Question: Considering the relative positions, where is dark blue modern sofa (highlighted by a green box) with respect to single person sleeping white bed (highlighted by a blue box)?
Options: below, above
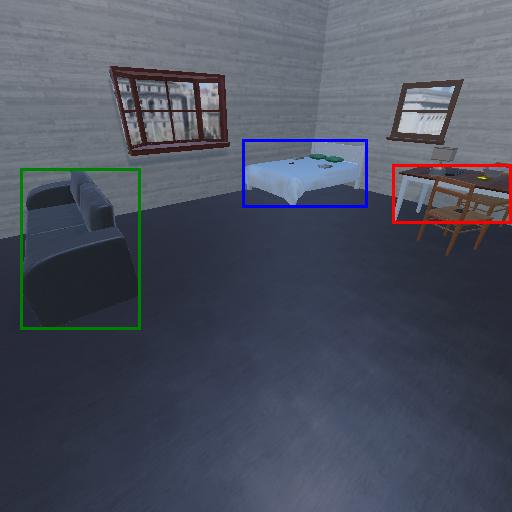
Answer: below